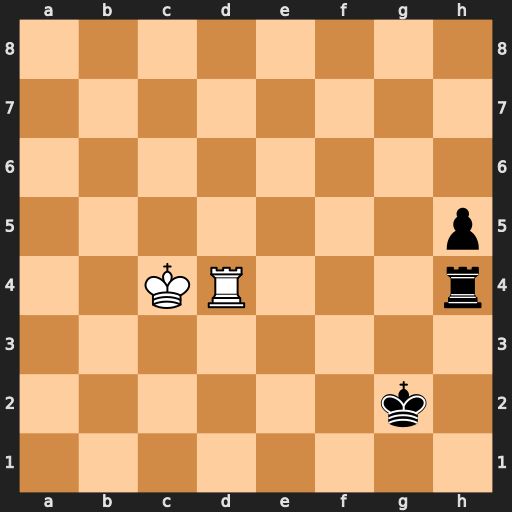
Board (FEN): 8/8/8/7p/2KR3r/8/6k1/8
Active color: w
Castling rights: -
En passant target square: -
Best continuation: Rxh4 Kg3 Rxh5